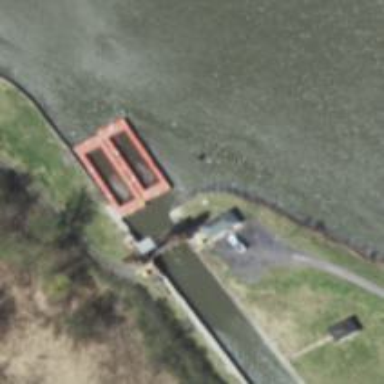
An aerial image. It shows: Lock gate along waterway.